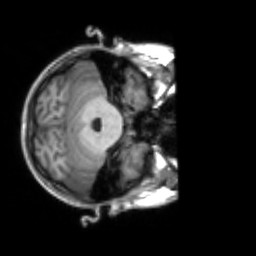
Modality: T1map
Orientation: axial